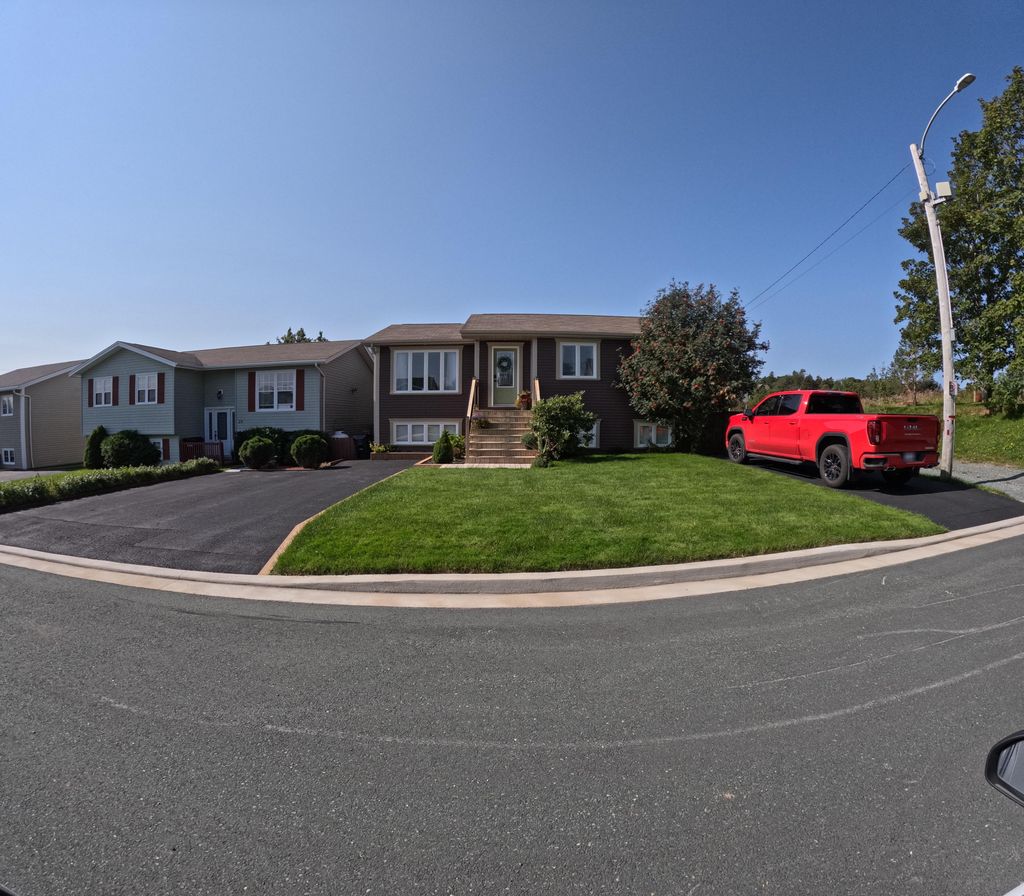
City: st_johns